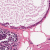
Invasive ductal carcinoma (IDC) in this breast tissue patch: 0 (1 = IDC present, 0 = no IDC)